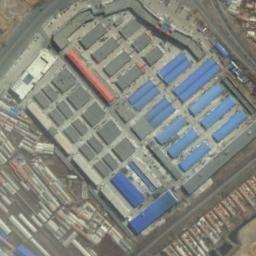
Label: industrial_area